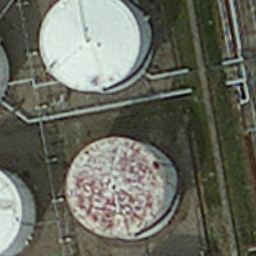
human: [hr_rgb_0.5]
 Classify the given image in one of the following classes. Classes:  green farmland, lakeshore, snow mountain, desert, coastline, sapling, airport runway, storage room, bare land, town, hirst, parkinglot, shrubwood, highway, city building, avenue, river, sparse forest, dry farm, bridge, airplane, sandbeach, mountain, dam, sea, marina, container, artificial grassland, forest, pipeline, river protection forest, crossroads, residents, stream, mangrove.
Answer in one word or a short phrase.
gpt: storage room